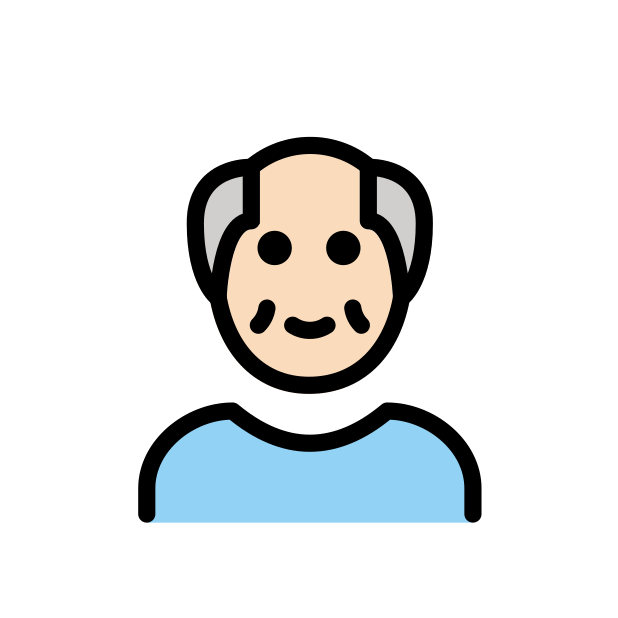
old man: light skin tone